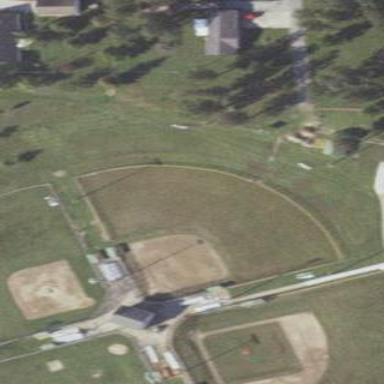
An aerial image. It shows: Baseball pitch for leisure land.